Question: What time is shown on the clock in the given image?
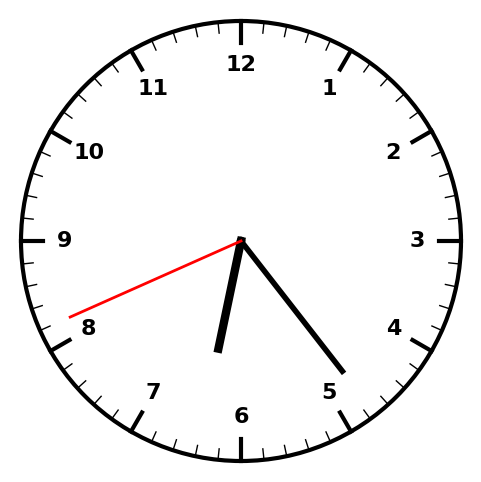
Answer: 06:23:41